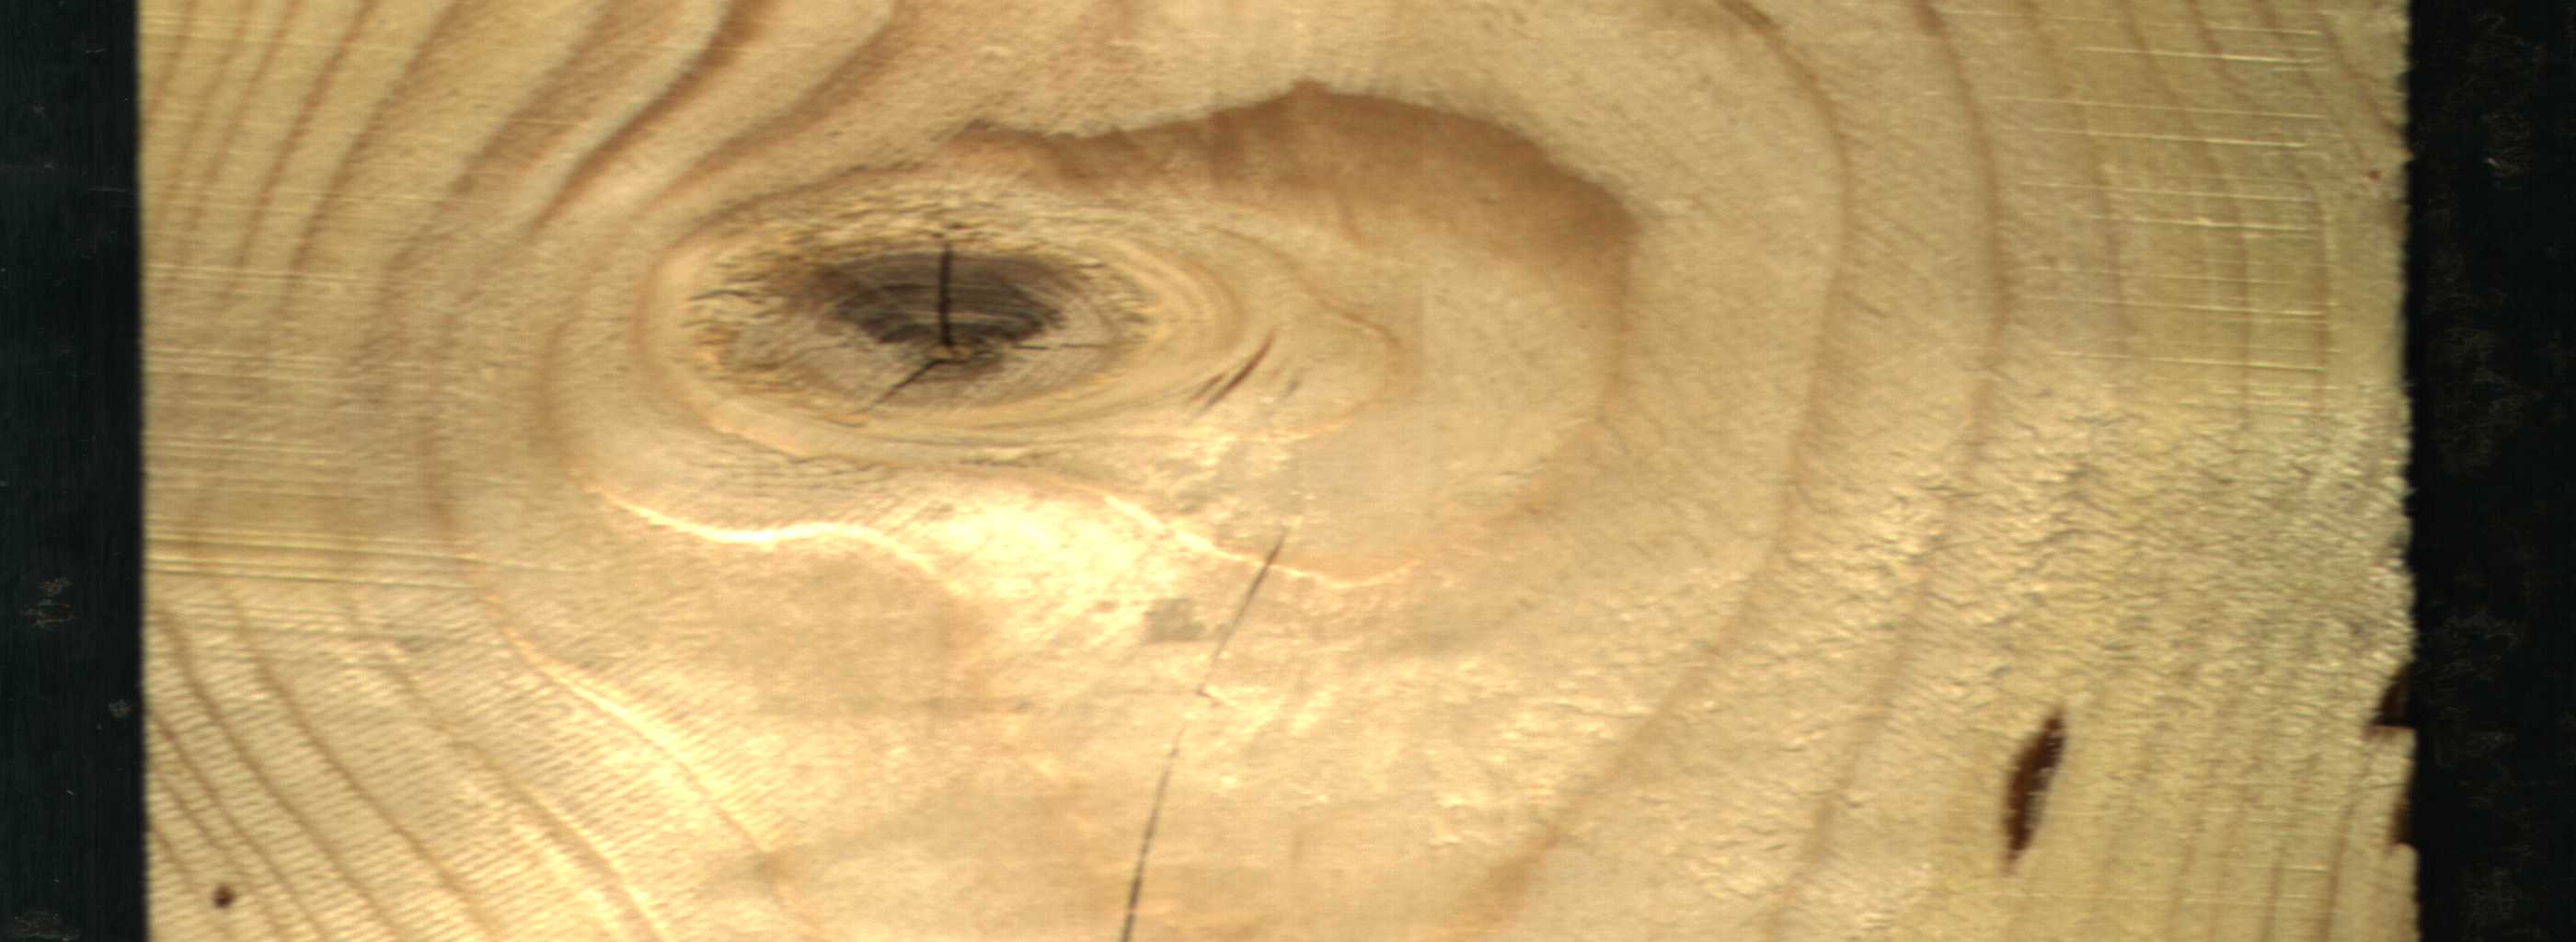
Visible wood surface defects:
resin
resin
Crack
Crack
knot_with_crack